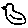
Label: bird